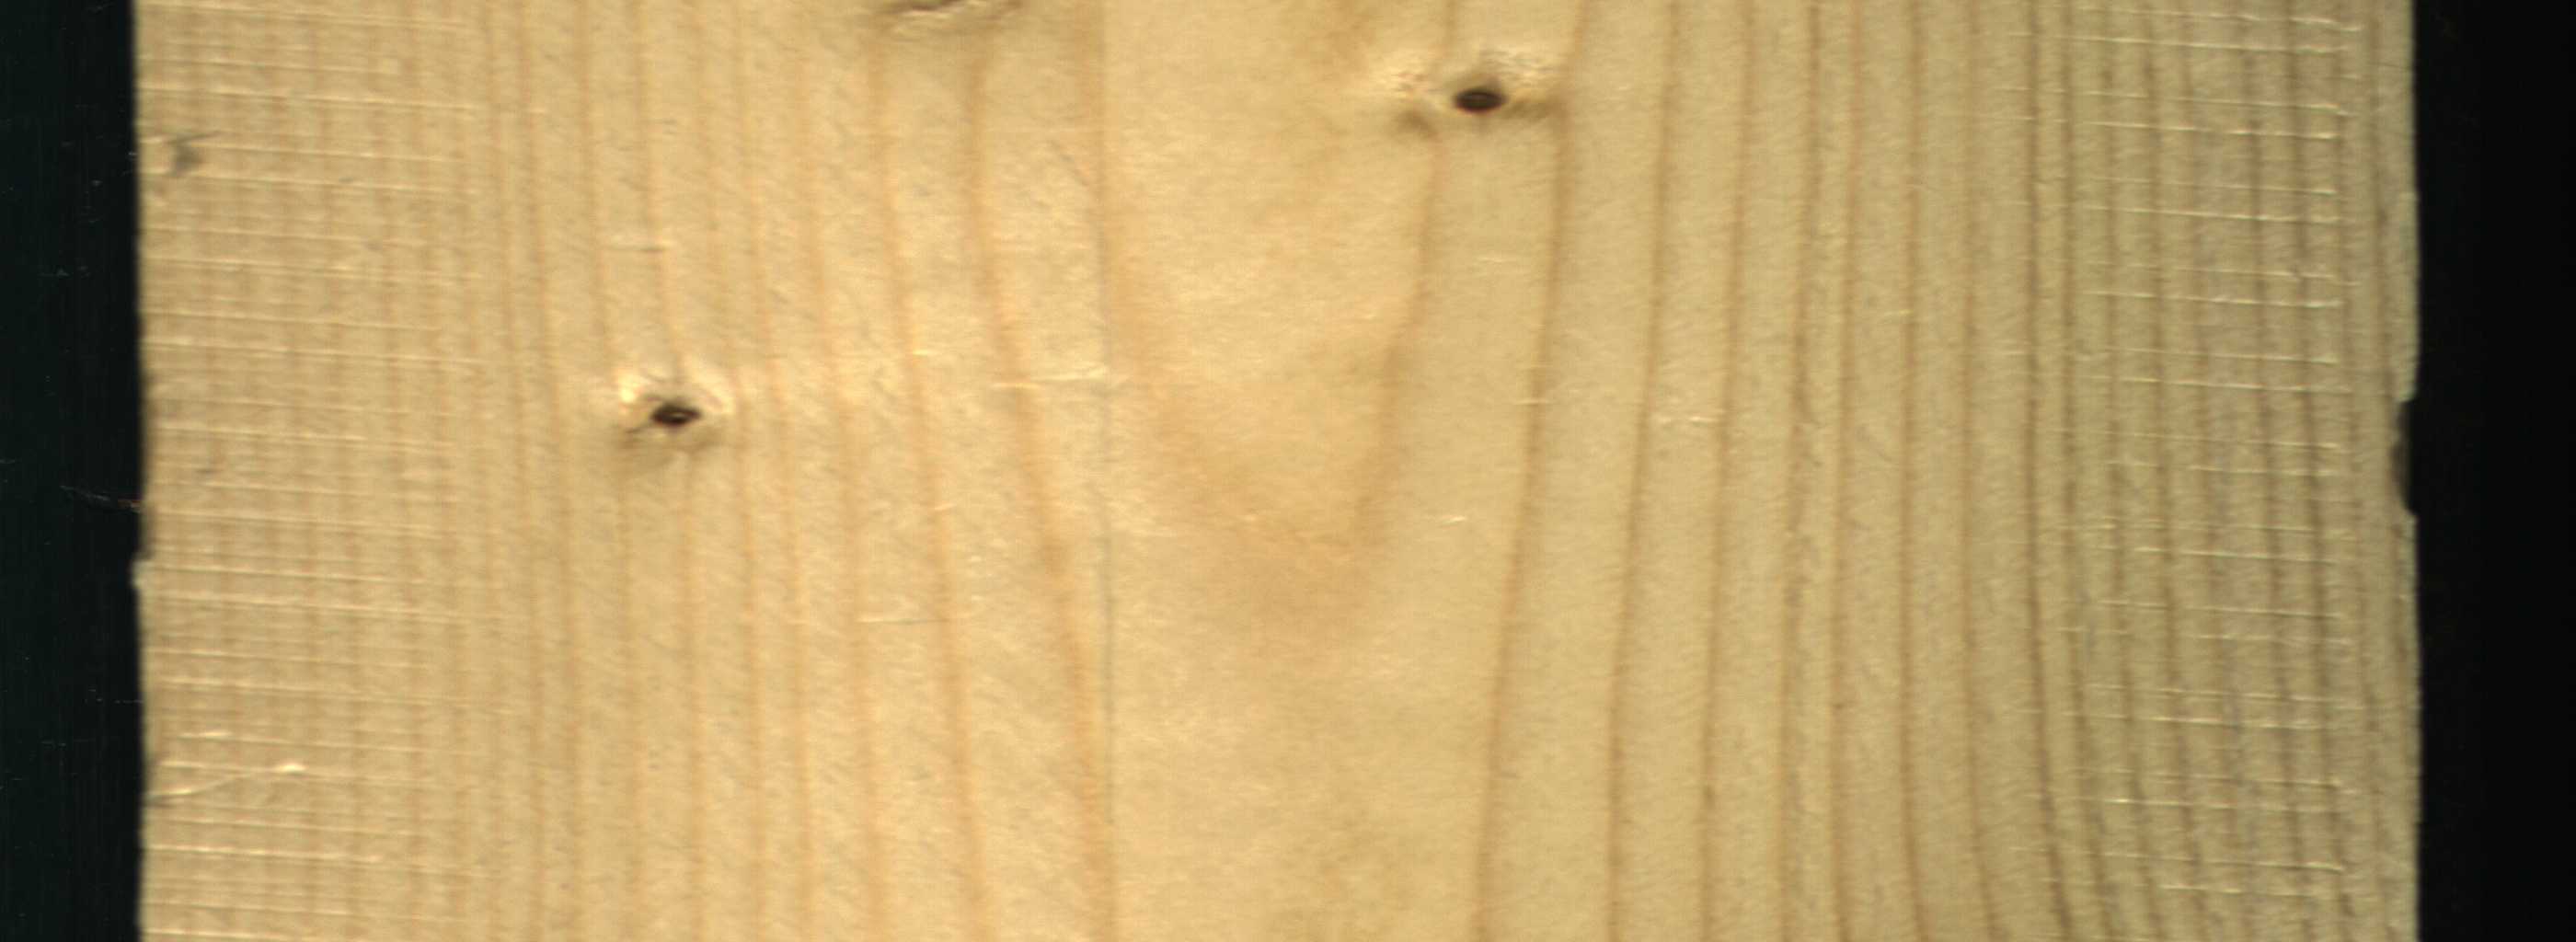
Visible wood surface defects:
Dead_Knot
Dead_Knot